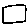
Label: square